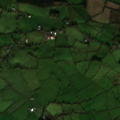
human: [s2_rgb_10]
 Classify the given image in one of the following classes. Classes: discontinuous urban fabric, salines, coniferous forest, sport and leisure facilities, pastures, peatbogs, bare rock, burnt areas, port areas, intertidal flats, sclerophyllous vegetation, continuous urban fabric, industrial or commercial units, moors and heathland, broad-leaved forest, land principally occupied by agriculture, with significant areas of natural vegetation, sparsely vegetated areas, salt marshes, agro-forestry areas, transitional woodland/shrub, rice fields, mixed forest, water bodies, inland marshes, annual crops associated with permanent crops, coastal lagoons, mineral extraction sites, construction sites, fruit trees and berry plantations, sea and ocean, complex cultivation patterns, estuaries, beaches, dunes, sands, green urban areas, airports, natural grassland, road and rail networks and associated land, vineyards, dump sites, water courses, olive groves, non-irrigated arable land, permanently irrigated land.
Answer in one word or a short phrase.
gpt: pastures, transitional woodland/shrub